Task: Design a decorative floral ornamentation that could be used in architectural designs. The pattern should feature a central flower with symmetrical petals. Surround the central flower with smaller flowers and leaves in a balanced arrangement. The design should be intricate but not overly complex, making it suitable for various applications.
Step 1562:
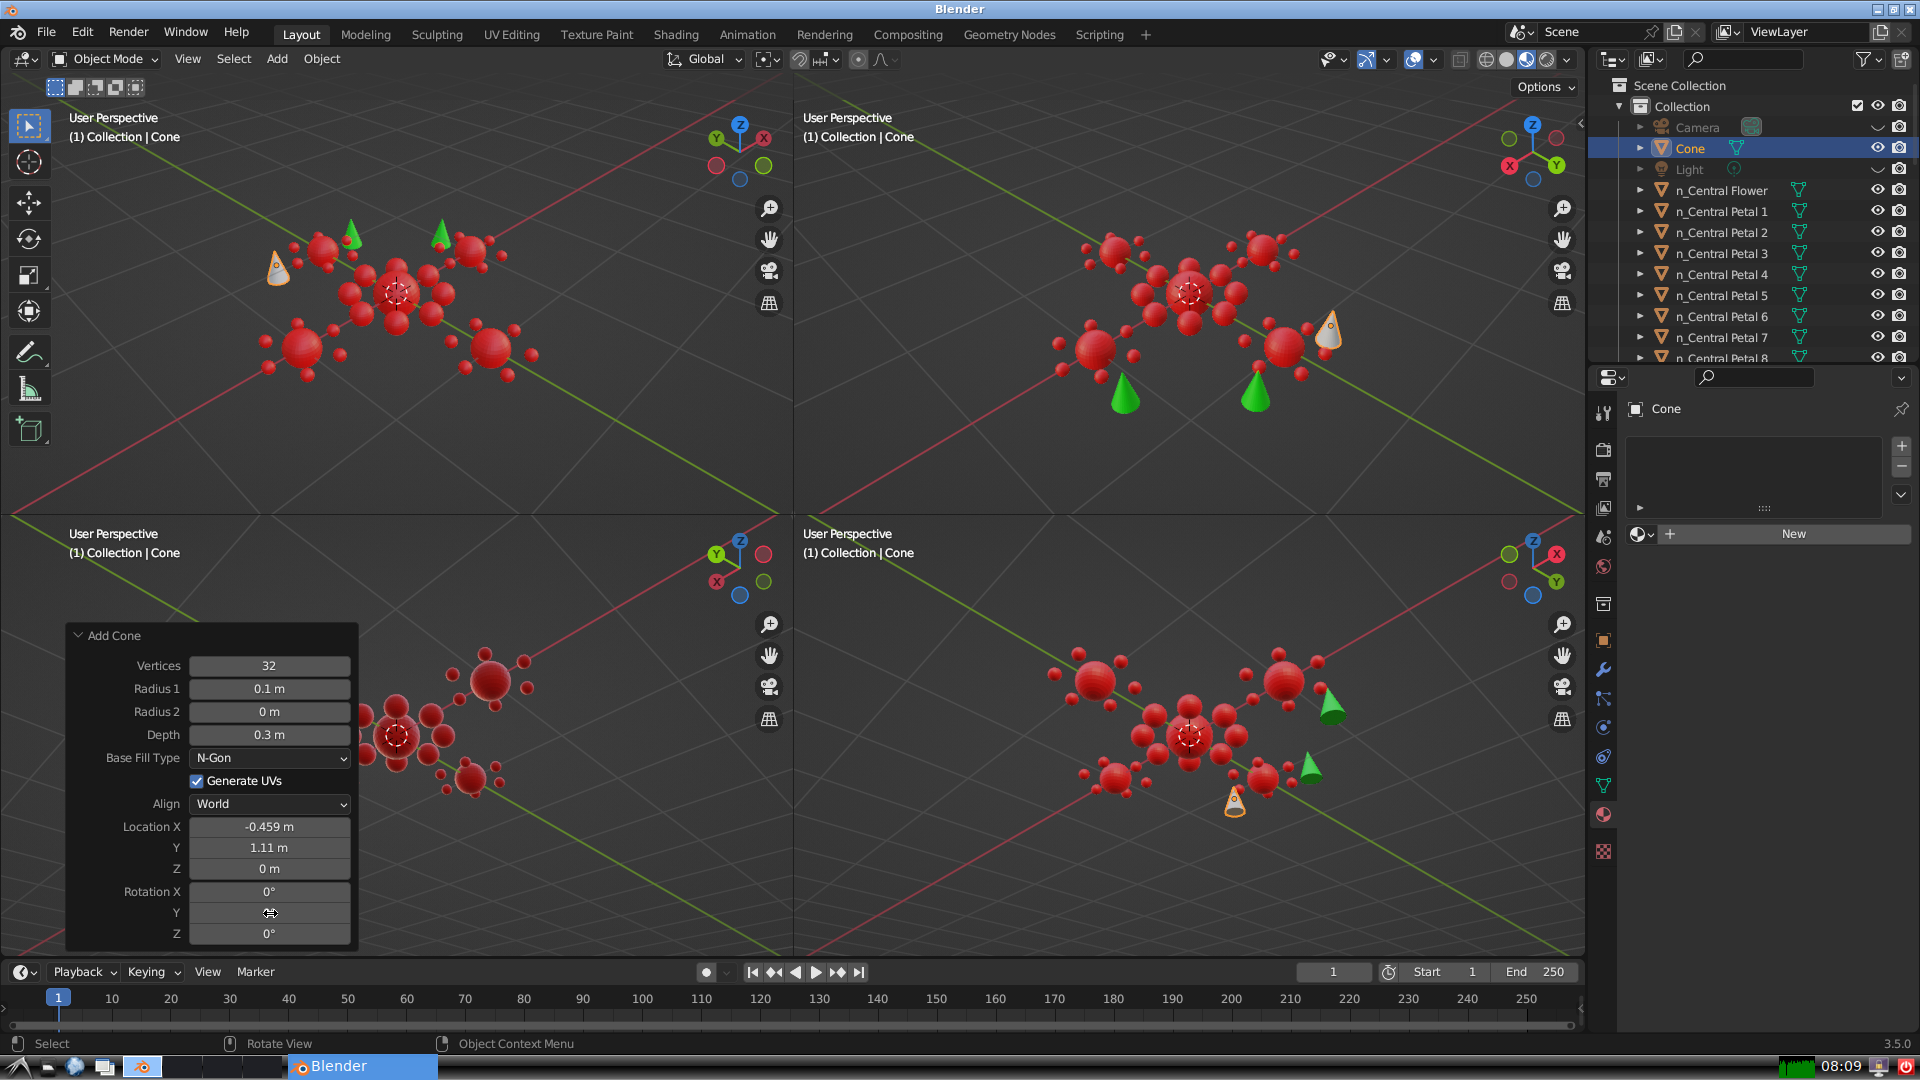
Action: {"mouse_move": [270, 933]}